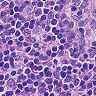
Metastatic tissue present: no